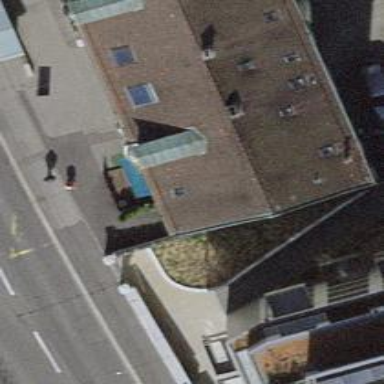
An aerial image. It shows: Bakery.